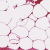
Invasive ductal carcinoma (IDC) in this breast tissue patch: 0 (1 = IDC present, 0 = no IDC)